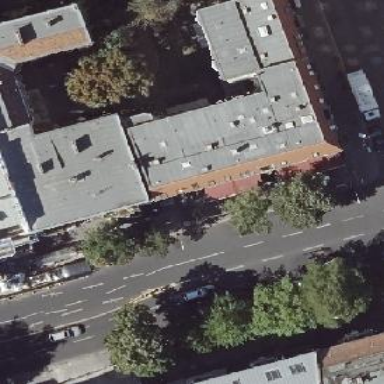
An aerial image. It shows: The image shows part of apartment building.